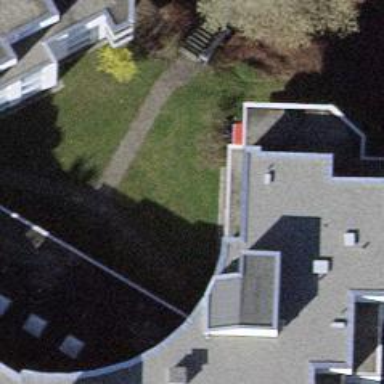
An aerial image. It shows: Apartment building with flat roof.